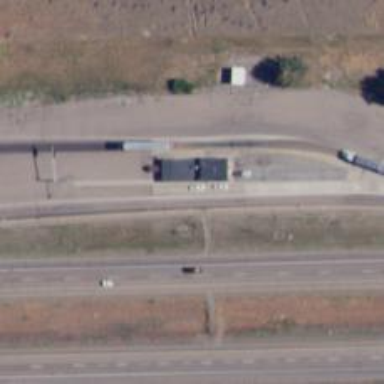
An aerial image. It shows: Weighbridge facility.